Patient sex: M
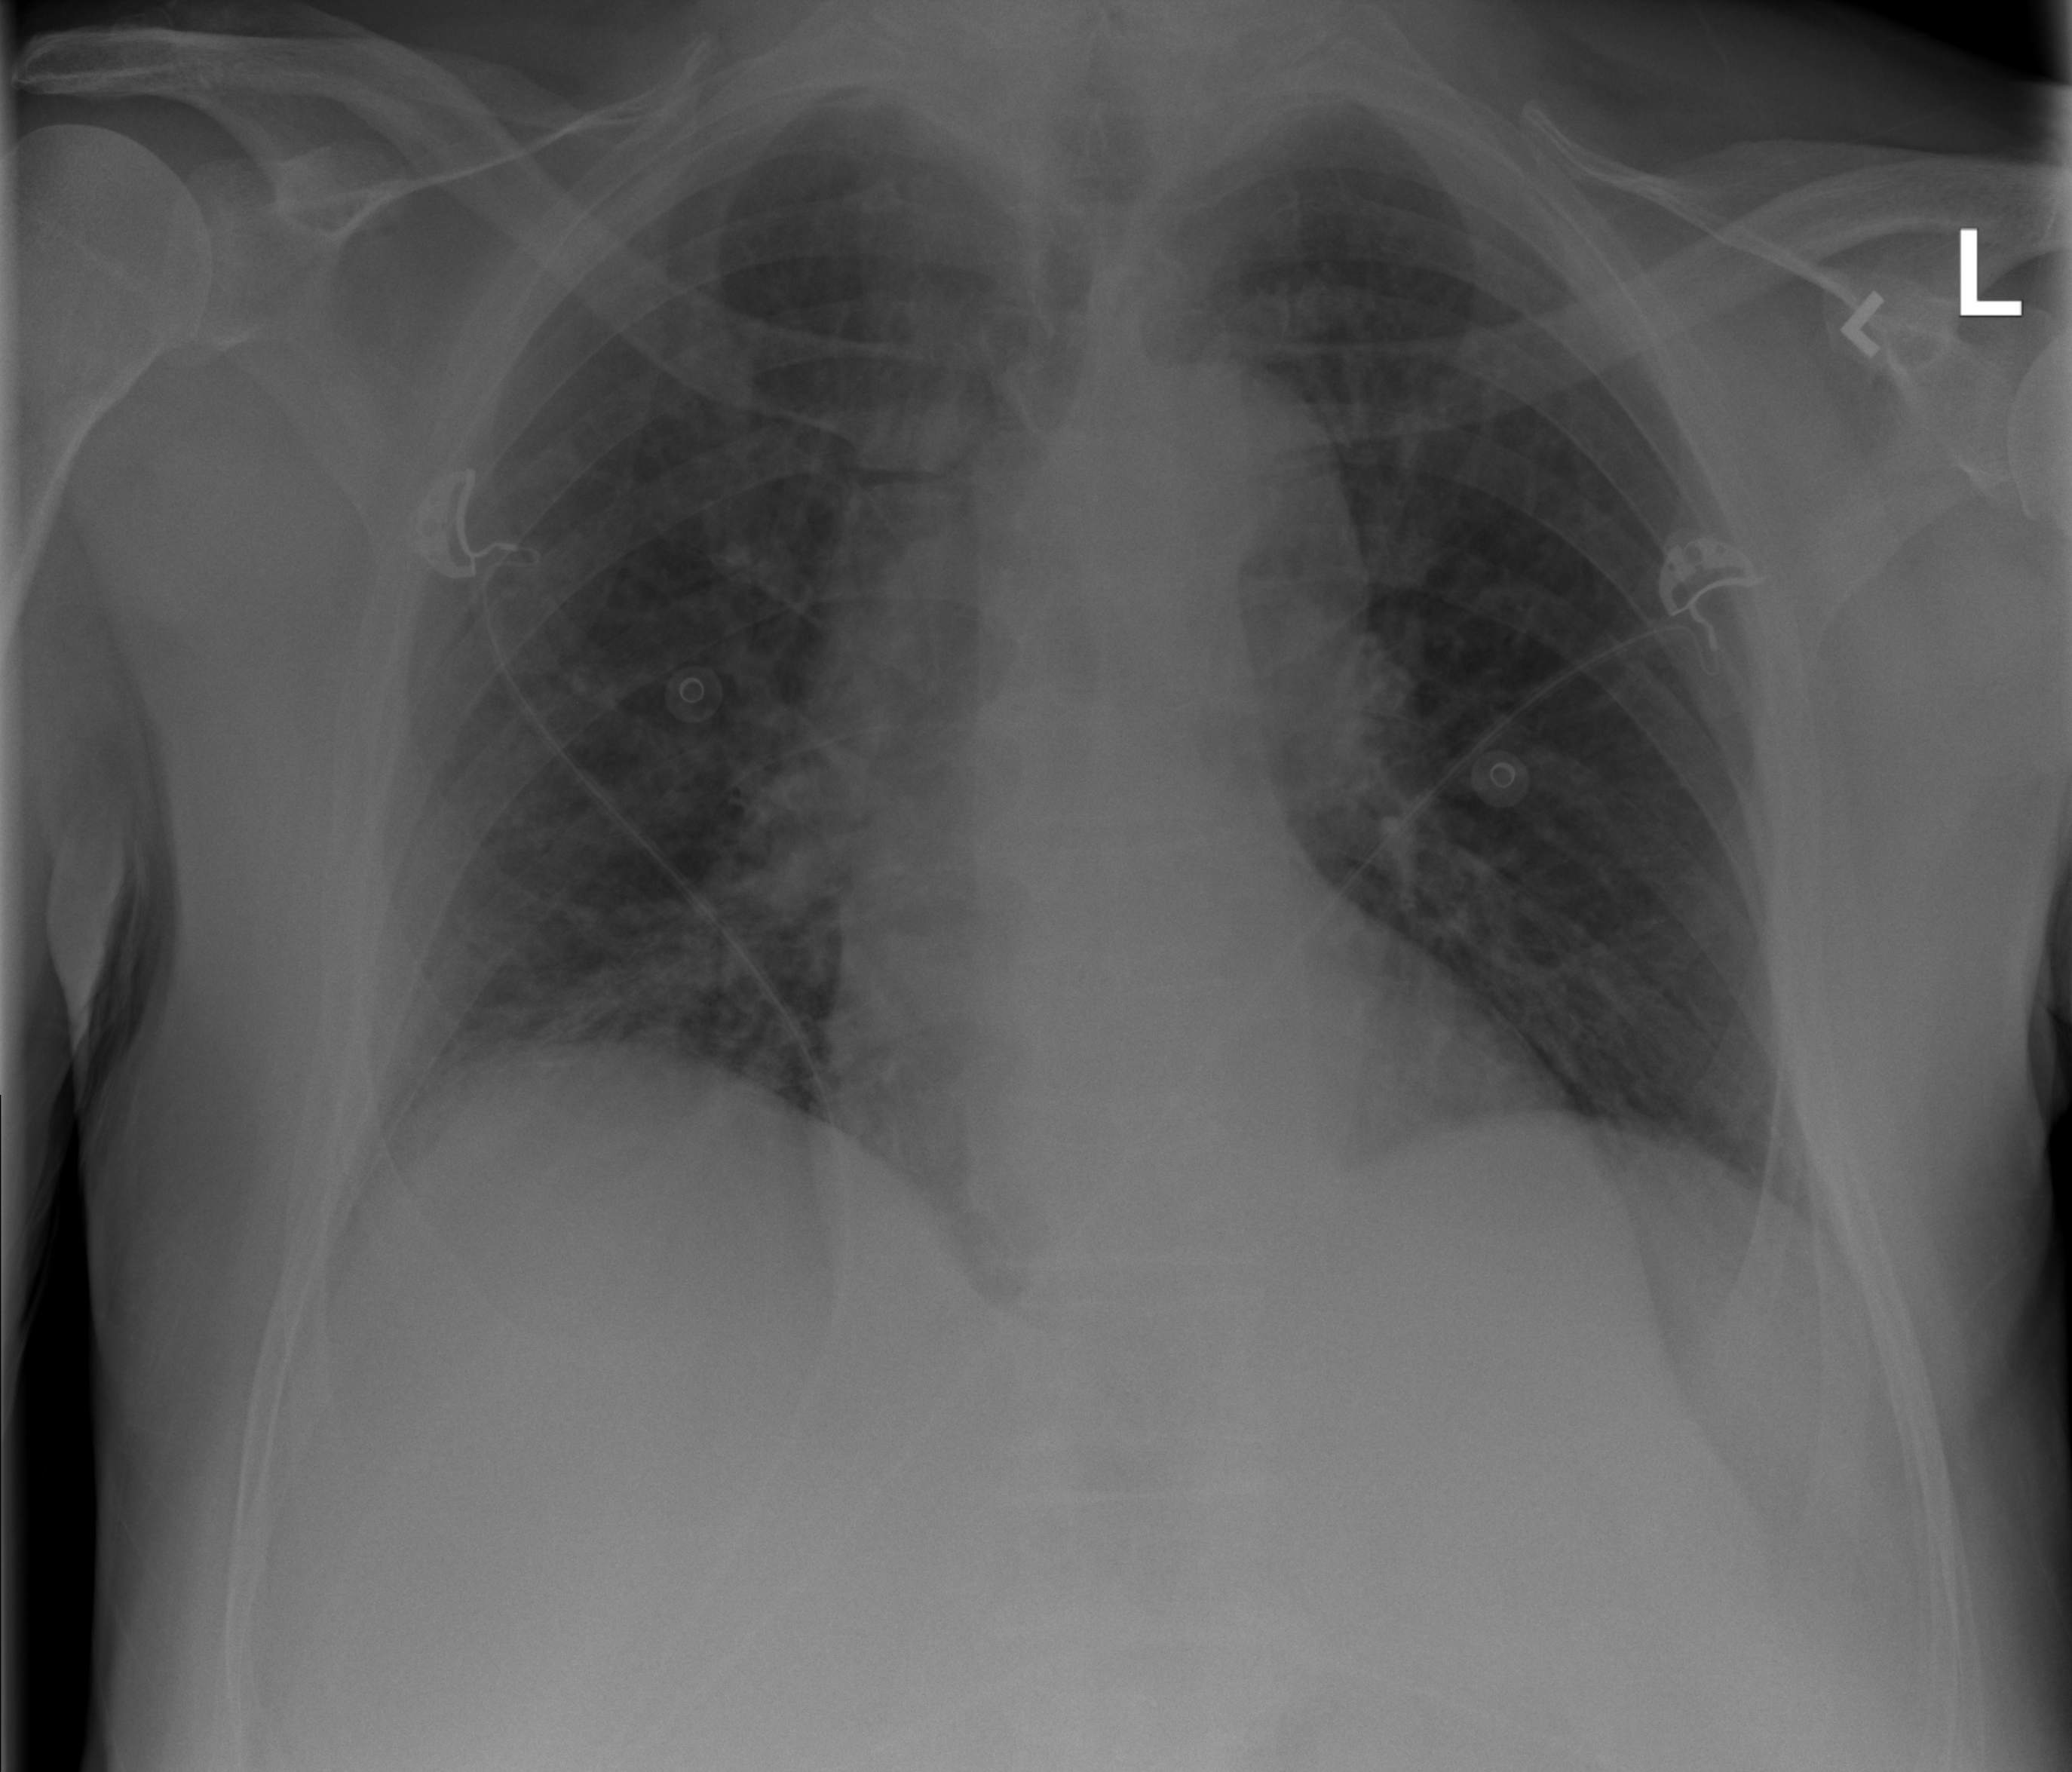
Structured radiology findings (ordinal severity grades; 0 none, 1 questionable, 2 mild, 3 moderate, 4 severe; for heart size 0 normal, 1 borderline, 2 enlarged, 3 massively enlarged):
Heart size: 0
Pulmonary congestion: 2
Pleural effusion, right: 2
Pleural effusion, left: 0
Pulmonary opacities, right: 2
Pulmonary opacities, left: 2
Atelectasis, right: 2
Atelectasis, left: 2